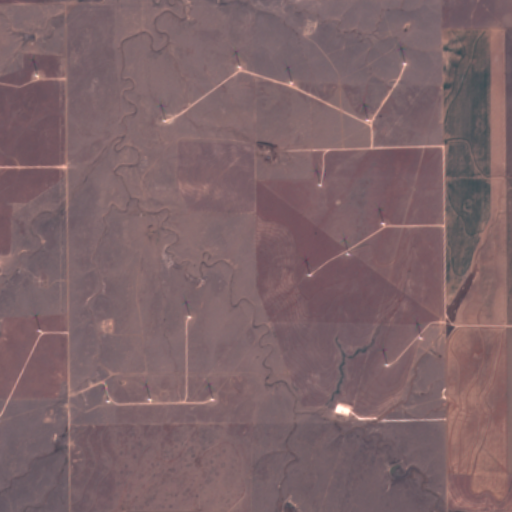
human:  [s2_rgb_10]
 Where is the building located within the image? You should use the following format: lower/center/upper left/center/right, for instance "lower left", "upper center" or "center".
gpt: The building is located in the upper center of the image.
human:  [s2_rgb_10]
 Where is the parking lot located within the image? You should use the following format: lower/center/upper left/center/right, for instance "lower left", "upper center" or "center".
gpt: There is no parking lot in the image.